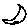
Label: moon